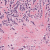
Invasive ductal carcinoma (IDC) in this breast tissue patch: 1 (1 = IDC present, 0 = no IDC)